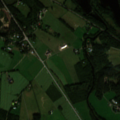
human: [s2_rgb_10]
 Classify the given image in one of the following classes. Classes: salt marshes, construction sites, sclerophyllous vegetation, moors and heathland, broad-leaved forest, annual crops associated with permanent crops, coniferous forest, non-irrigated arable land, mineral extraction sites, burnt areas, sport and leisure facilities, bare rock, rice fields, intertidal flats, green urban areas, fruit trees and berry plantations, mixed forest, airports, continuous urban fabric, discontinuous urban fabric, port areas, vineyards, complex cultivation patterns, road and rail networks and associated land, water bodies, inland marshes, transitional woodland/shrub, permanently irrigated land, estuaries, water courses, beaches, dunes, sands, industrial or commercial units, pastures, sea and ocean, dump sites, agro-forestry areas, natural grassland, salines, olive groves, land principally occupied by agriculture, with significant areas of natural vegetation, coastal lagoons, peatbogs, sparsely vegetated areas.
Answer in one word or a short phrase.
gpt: non-irrigated arable land, land principally occupied by agriculture, with significant areas of natural vegetation, mixed forest, transitional woodland/shrub, water bodies